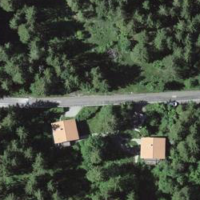
EUNIS habitat code: 43
Species observed at this site:
Primula veris